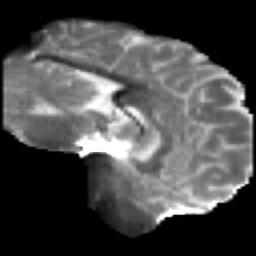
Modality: T2w
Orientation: sagittal
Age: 24
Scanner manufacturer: siemens
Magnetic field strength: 3 T
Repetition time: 2.2 s
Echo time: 0.084 s